Question: As title states. I clicked on "Publish" in the google play developer console. And it said my app now got uploaded. But I dont know which apk file was uploaded. How can I find out?
EDIT: I am 100% signed in correctly. Here is an image of the tabs on the left.

In the tab with the android robot picture, it says I have no applications. But in the tab with the google controller thing, I can click on my app, look at the game details, leaderboards, achievements etc and I can click publish but I dont know what it's publishing...
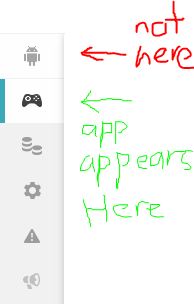
Answer: Go to your <URL> so click on APK.
That will tell you everything about the version and version code of the APK. You can click on the latest version to get some details on it, and at the top of the page it even tells you the package name.